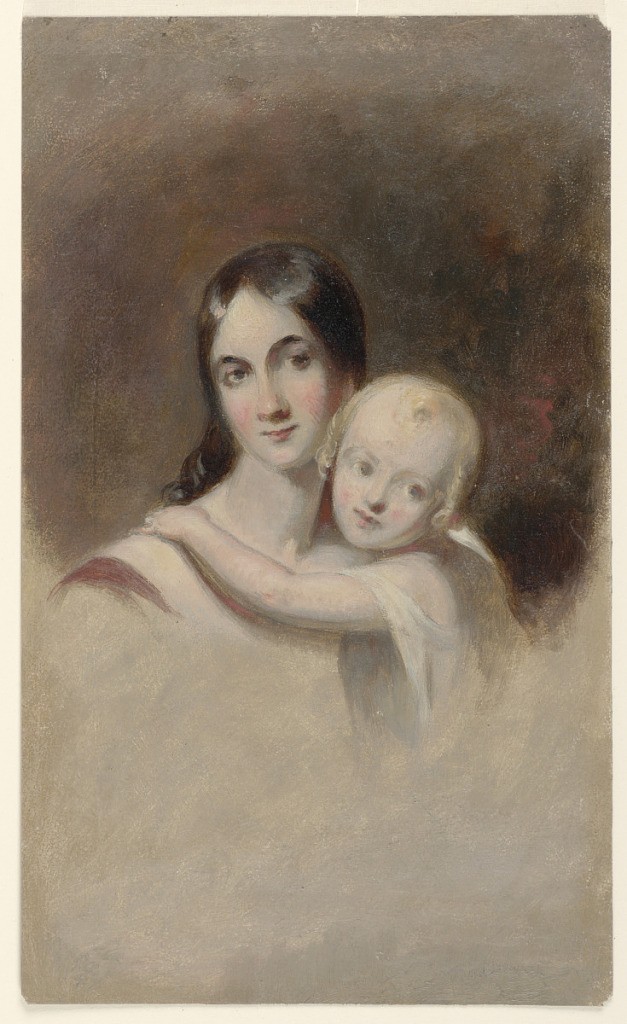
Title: Study for "Portrait of Mrs. James Robb and her Three Children," Ogden Museum of Southern Art, New Orleans, LA
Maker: Thomas Sully, 1783 – 1872
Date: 1844
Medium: Brush and oil paint on paperboard
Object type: Drawing
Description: Vignette of a female figure holding a child.